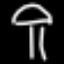
Label: mushroom